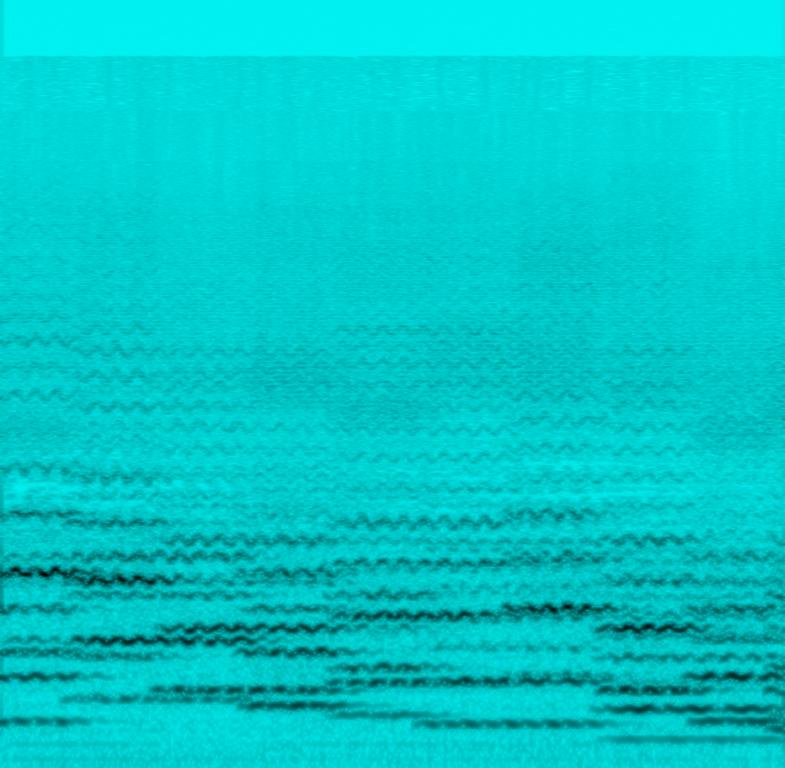
This song features a variety of choral voices singing different notes in harmony. This could also possibly be synth sounds programmed to have choral voices. This song can be played in a spa or meditation centre. This song is played at a slow tempo using only oohs and aahs.